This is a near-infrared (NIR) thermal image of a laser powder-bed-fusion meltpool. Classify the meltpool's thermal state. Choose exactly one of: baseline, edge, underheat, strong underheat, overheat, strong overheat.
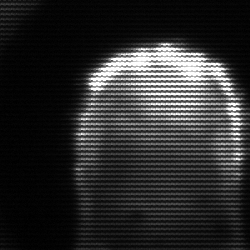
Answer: baseline